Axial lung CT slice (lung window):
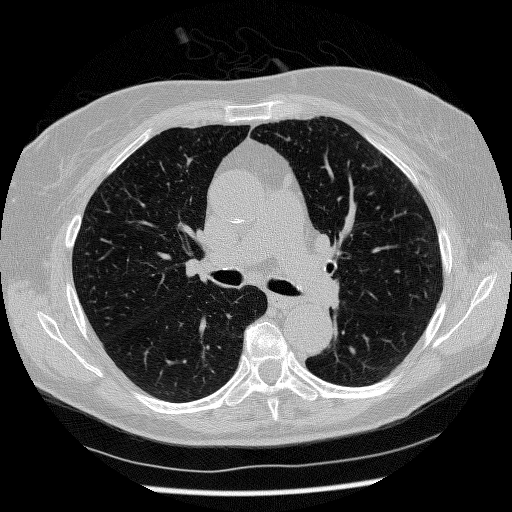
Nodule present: no